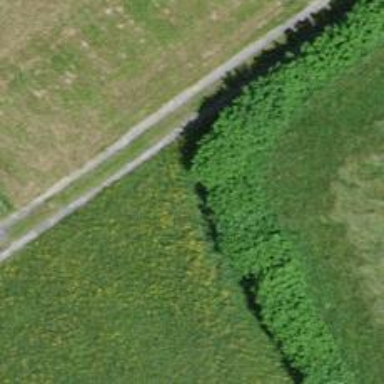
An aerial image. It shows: Hedge barrier.